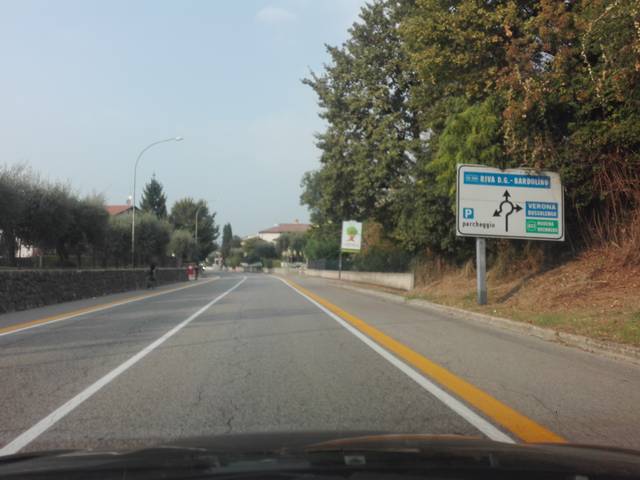
Region: Italy
Coordinates: 45.501, 10.737